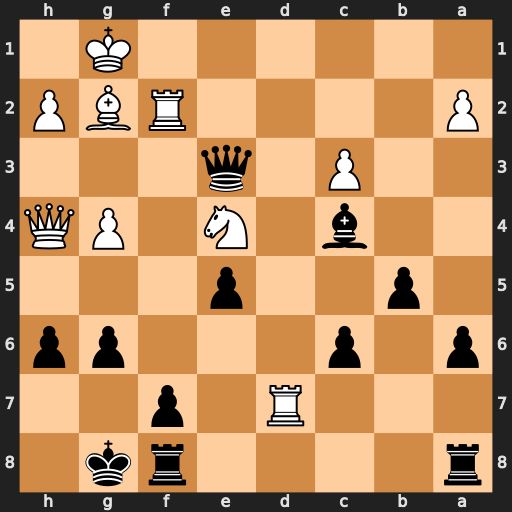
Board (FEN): r4rk1/3R1p2/p1p3pp/1p2p3/2b1N1PQ/2P1q3/P4RBP/6K1
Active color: b
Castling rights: -
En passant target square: -
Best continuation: Qe1+ Bf1 Qxe4